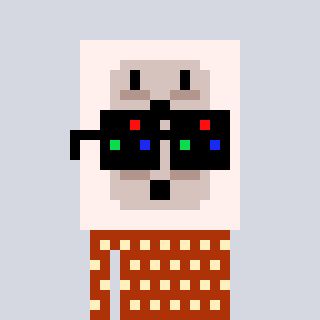
a pixel art character with square black sunglasses, a outlet-shaped head and a hotbrown-colored body on a cool background